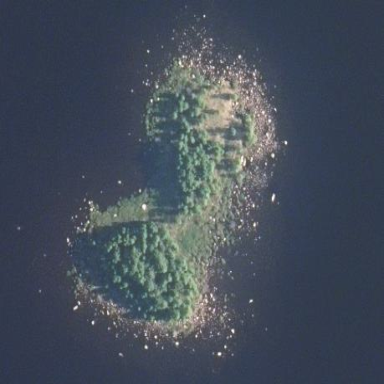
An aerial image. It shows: Islet.